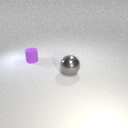
small purple rubber cylinder behind large gray metal sphere